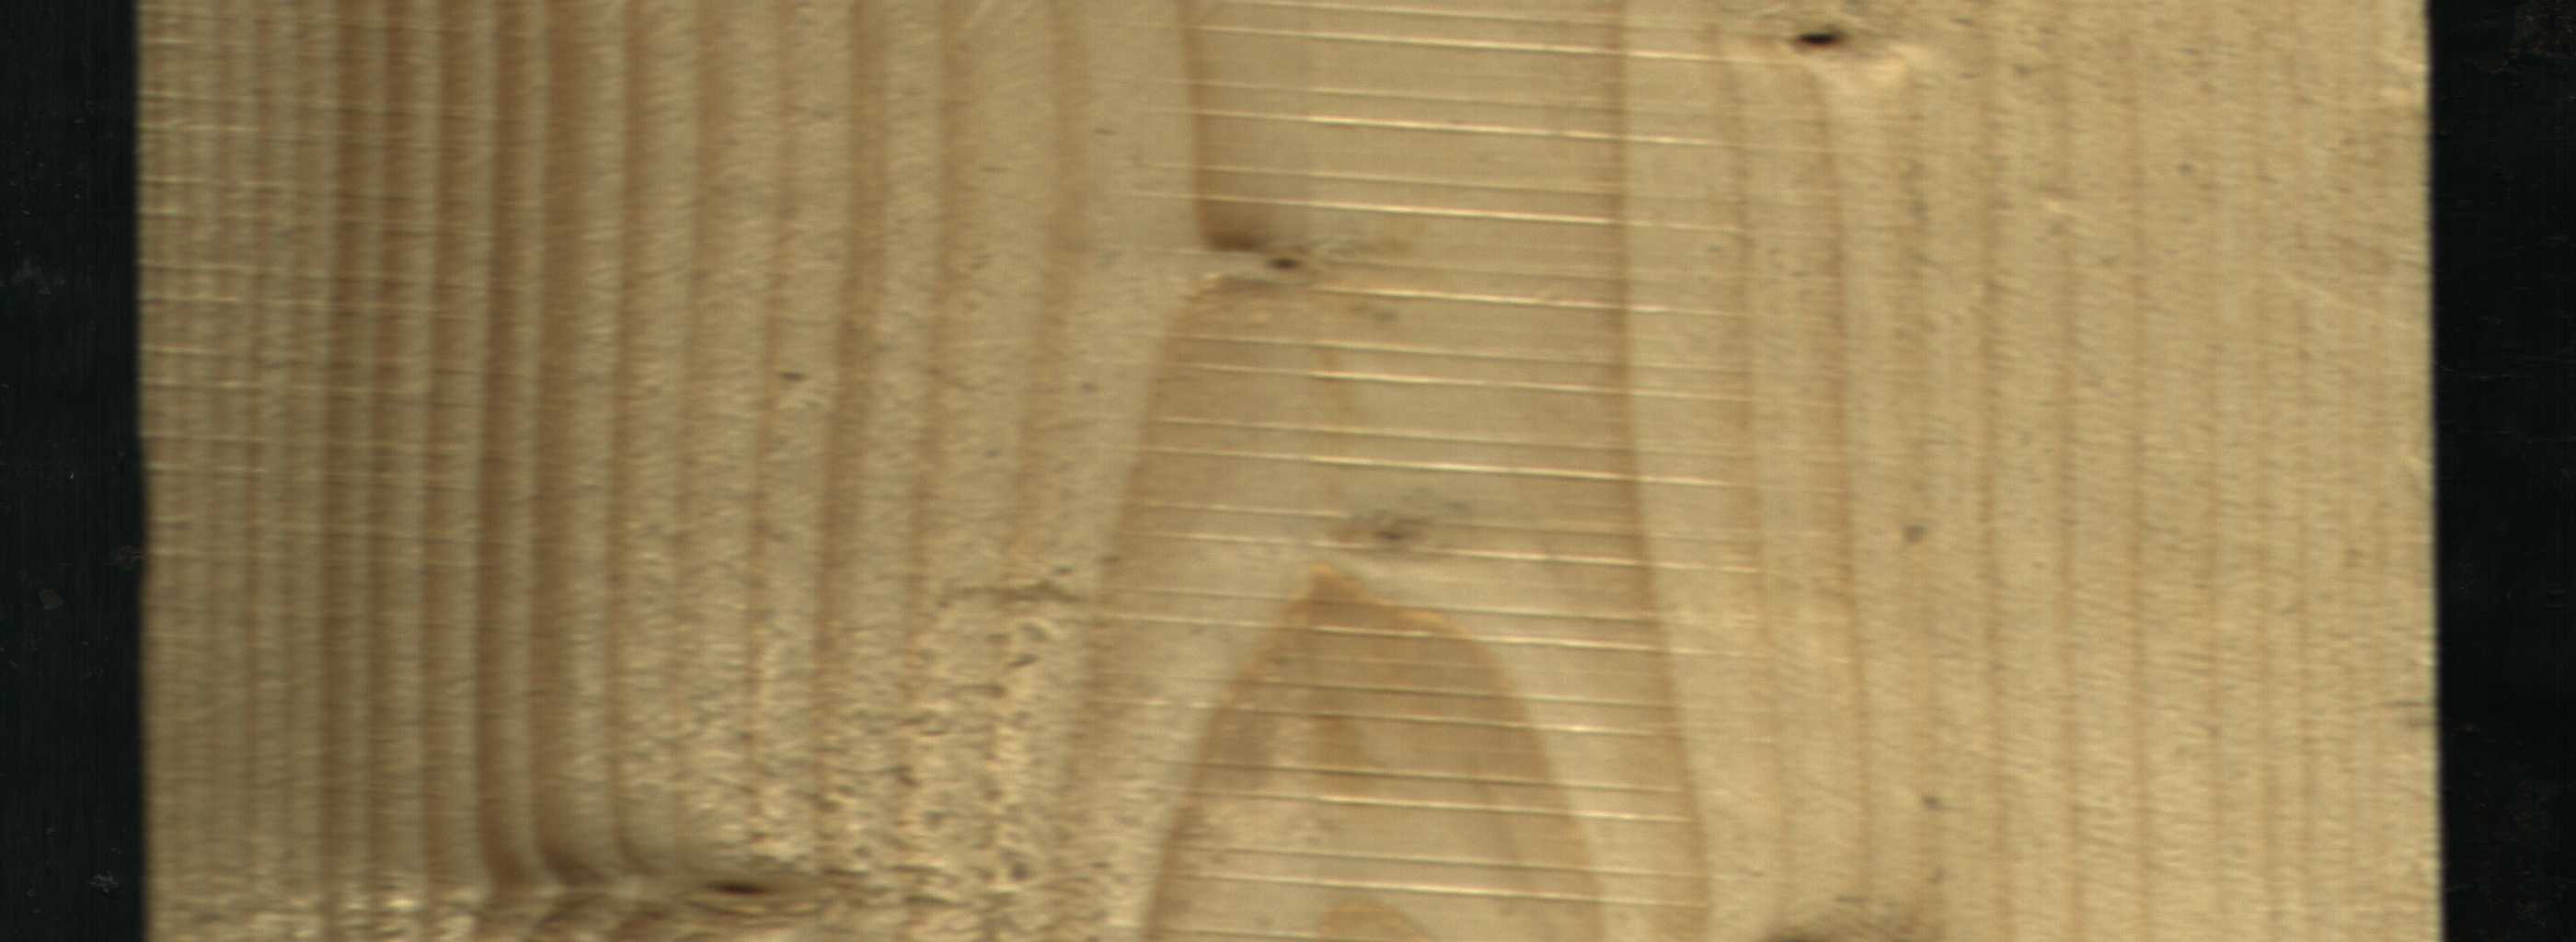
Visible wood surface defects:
Dead_Knot
Live_Knot
Live_Knot